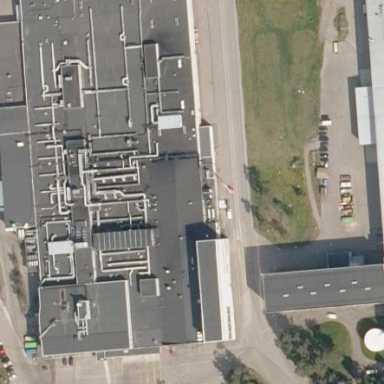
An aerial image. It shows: Industrial building.